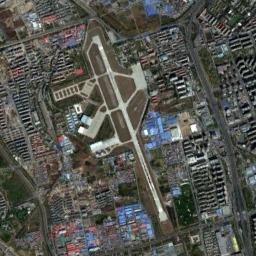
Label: airport